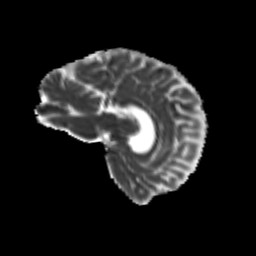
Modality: MD
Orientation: sagittal
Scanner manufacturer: siemens
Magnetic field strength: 3 T
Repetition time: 9.2 s
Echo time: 0.084 s